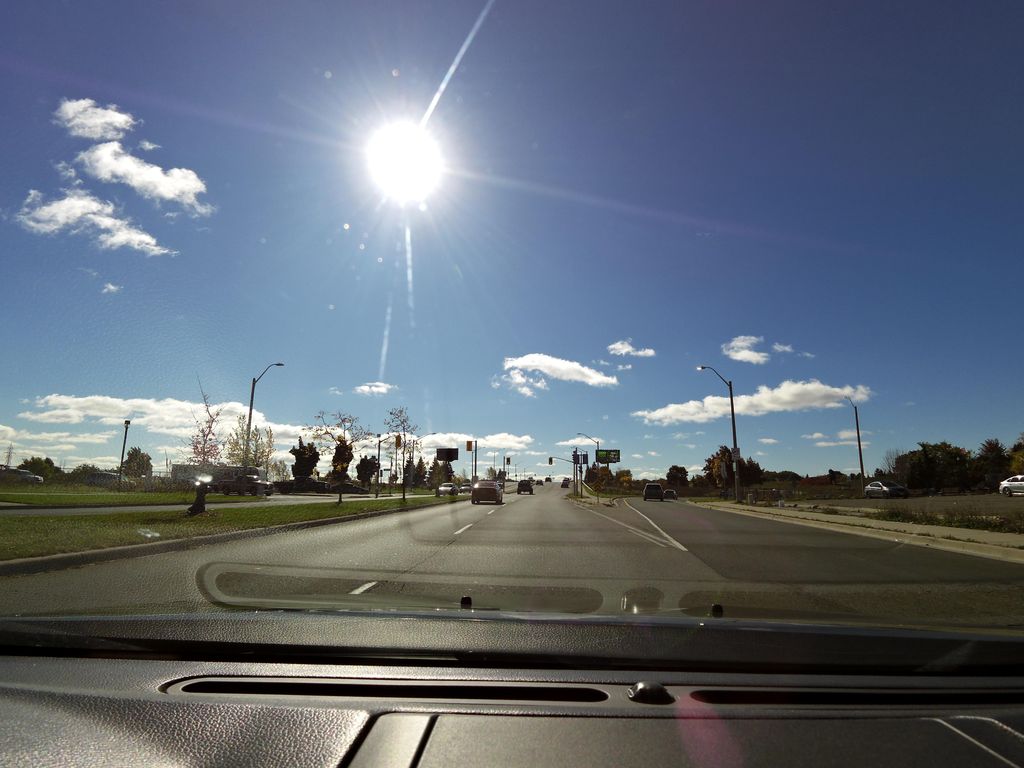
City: hamilton